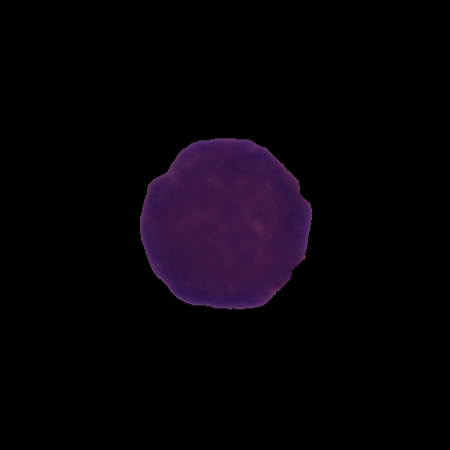
Label: cancer